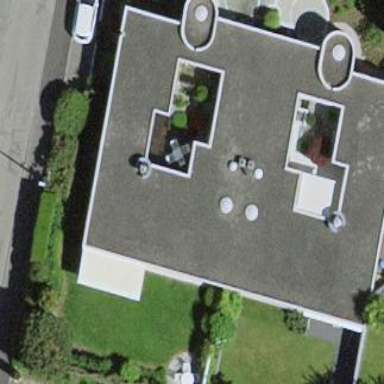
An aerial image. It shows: Simple house.